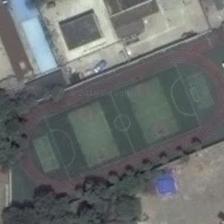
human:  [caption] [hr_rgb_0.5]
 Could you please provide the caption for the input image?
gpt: a narrow football field which is made up different colour patches .

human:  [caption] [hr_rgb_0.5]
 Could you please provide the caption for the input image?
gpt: a playground is surrounded by some green trees and several buildings .

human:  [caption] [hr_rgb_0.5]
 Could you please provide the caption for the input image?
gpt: a long playground is surrounded by some trees and several buildings .

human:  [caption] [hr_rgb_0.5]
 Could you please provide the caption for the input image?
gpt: a playground is surrounded by several buildings and green trees .

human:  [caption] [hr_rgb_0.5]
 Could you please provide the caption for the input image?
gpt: a long playground is surrounded by some trees and several buildings .